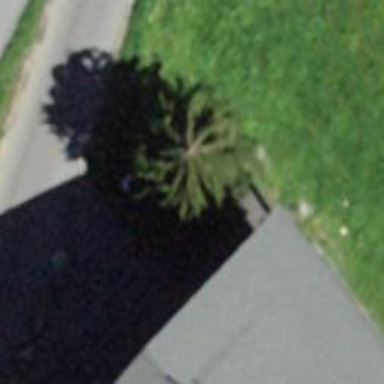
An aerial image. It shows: Evergreen needle-leaved tree.